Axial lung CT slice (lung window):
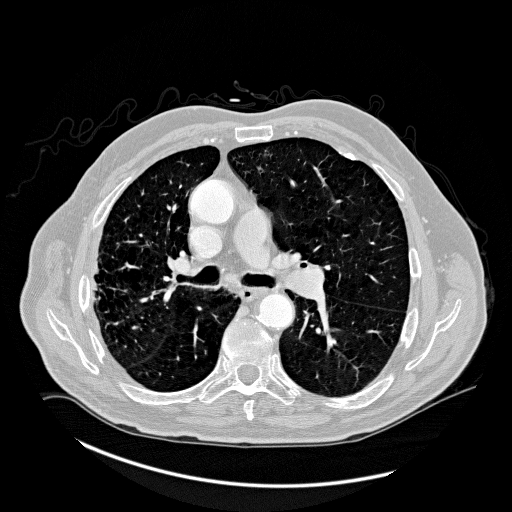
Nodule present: no